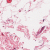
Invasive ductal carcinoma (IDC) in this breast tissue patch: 0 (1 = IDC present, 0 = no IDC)